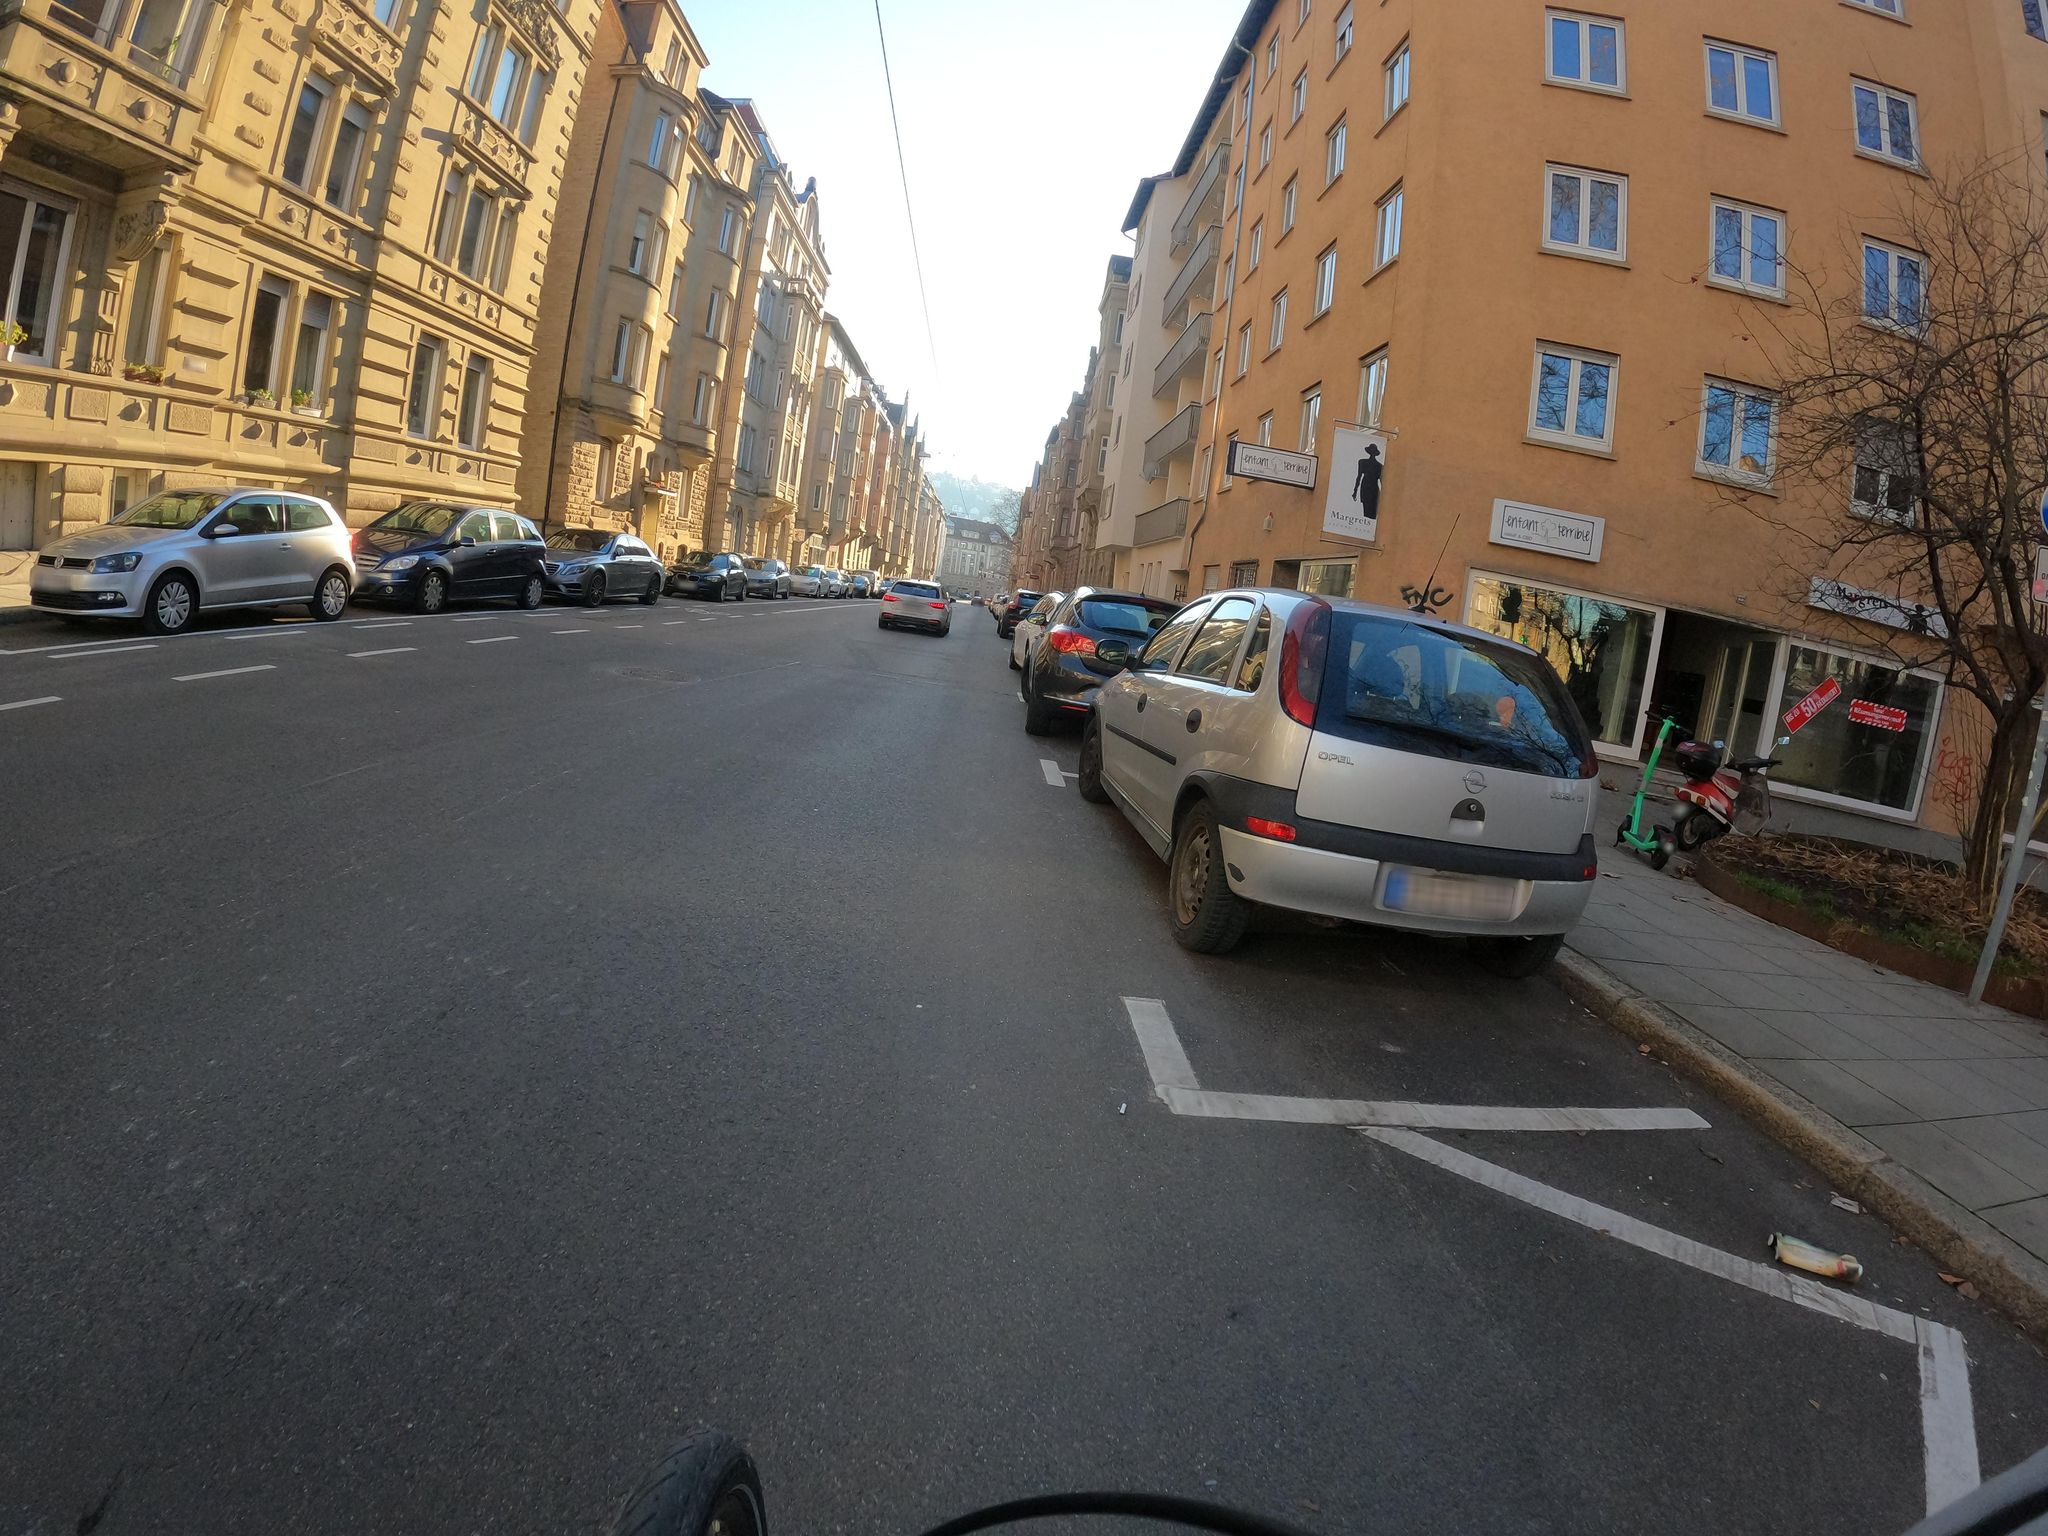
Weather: clear
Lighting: day
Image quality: good
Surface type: driving surface
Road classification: path, residential
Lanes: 3
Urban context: urban centre
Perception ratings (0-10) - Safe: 7, Lively: 9.34, Beautiful: 8.06, Boring: 2.83, Depressing: 2.23, Wealthy: 8.57